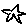
Label: star